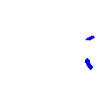
Particle: electron